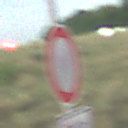
Verkehrszeichen: VerbotFahrzeugeAllerArt
Zusatzzeichen unten: BesondereFahrzeugeUndTransportgueter11
Umgebung: Outdoor, Nature
Tageszeit: Night
Wetter: Clear
Licht: Natural
Jahreszeit: NotSpecified
Kontrast: HighContrast